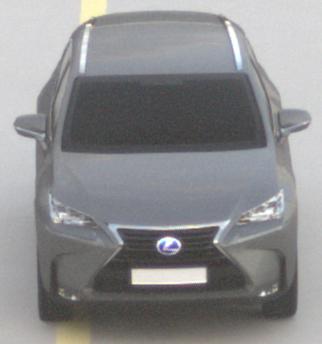
Make: Lexus
Model: NX 300h
Detailed model: NX (AZ1)
Model produced from: 2017/11
Model produced until: 2018/08
Doors: 5
Color: gray
Road condition: dry road
Daytime: sunrise or sunset
Contrast: low contrast